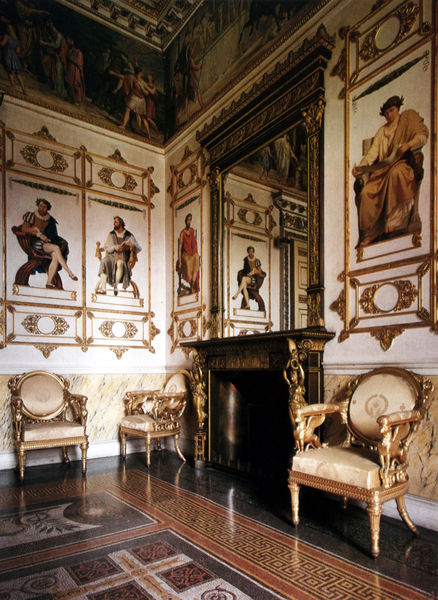
Titel: Der Apollo-Saal, Sala di Apollo / Gabinetto di Apollo
Künstler: Pelagio Palagi
Standort: Racconigi
Institution: Castello di Racconigi
Schlagwörter: gemälde, schatten, weiß, gelb, menschen, sitzen, braun, bunt, hell, licht, marmor, männer, raum, schmuck, schwarz, stuhl, stühle, zimmer, gebäude, rot, schloss, malerei, ornament, wand, barock, rahmen, silber, sockel, gelehrte, innenraum, möbel, spiegel, spiegelung, gold, interieur, reich, sessel, sitzend, decke, gewänder, innen, klassizismus, rokkoko, rosa, kamin, rund, farbig, bilder, ecke, kaminsims, parkett, farbe, rand, saal, figuren, kaiser, polster, salon, sitzende, dekor, stuhllehne, verzierung, wandgemälde, interior, stuck, foto, fotografie, photographie, wände, fussboden, palast, plastisch, denker, mosaik, kranz, brokat, einlegearbeit, photo, fries, sims, wandbilder, gesims, armlehnen, farbfoto, residenz, fresken, deckengemälde, fresko, gespiegelt, einrichtung, prunk, steinboden, aufnahme, karyatiden, glod, mäander, deckenmalerei, scherenstuhl, antikenrezeption, sall, frescen, spiegelsaal, auschnitt, deckenfries, goldf, intarsienboden, kaisersaal, antike götter, historien, philosophen, mosaikboden, imperatoren, freseken, kaminspiegel, kaminssims, sitzende figuren, brokkat, empire stil, neo klassizismus, wandgemälde vertäfelung, darstellung sitzender männer